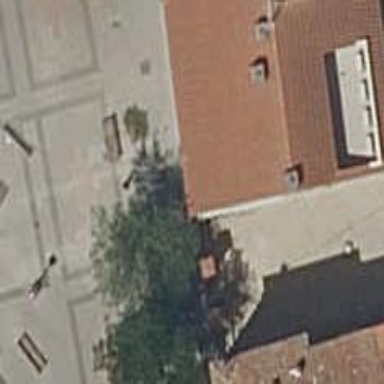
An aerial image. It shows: Restaurant.